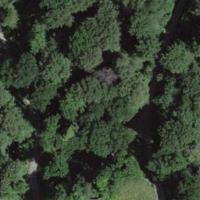
EUNIS habitat code: 53
Species observed at this site:
Fagus sylvatica
Fraxinus excelsior
Impatiens parviflora
Turdus merula